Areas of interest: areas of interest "Industrial Building"
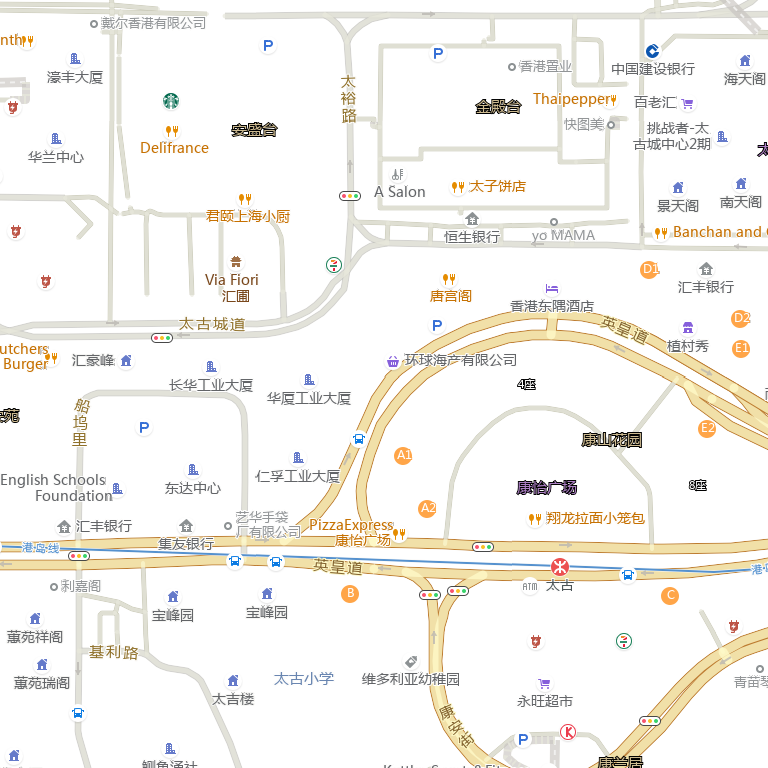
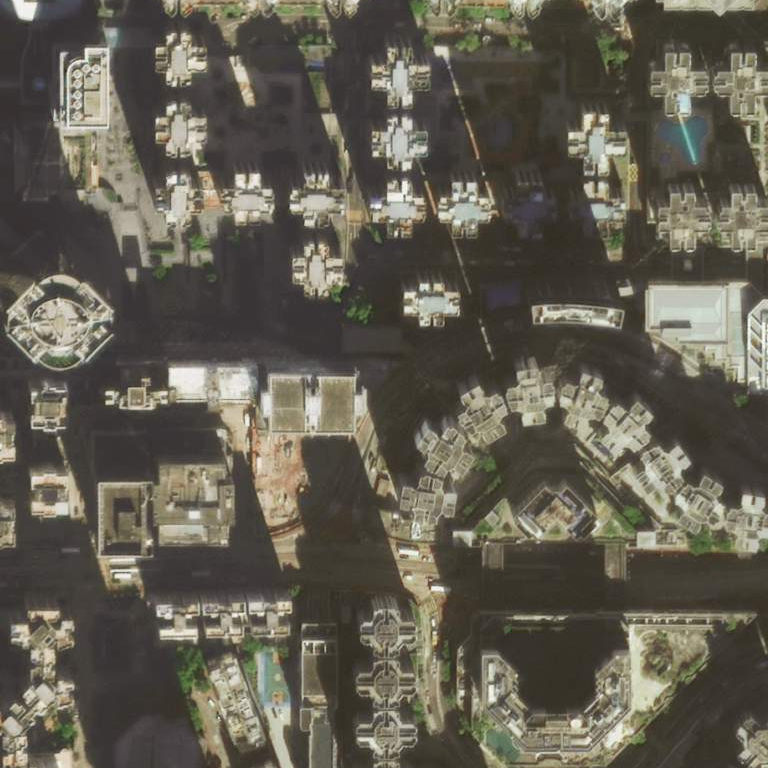